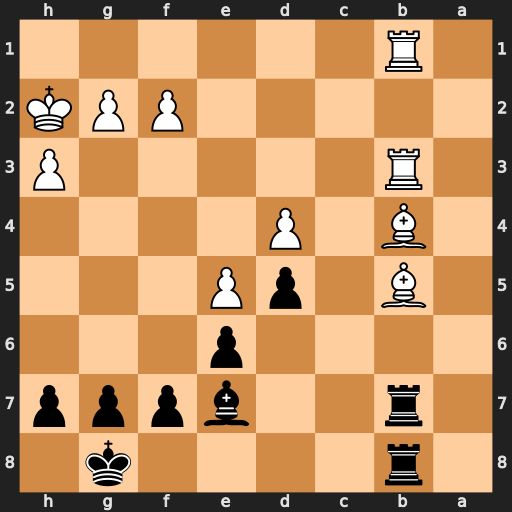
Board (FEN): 1r4k1/1r2bppp/4p3/1B1pP3/1B1P4/1R5P/5PPK/1R6
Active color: b
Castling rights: -
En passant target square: -
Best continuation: Rxb5 Bxe7 Rxb3 Rxb3 Rxb3